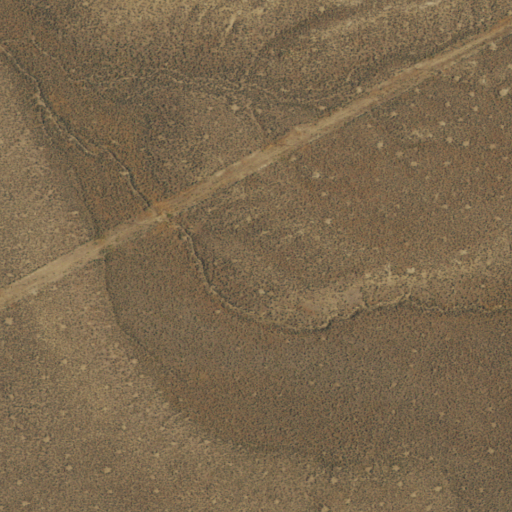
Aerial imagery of valley in Nevada named Crow Canyon containing only shrub